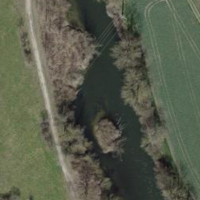
EUNIS habitat code: 15
Species observed at this site:
Pseudochorthippus parallelus